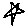
Label: star